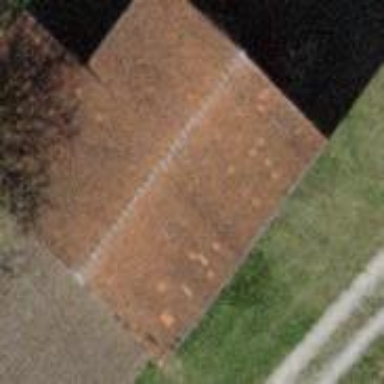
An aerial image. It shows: Shed building.